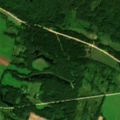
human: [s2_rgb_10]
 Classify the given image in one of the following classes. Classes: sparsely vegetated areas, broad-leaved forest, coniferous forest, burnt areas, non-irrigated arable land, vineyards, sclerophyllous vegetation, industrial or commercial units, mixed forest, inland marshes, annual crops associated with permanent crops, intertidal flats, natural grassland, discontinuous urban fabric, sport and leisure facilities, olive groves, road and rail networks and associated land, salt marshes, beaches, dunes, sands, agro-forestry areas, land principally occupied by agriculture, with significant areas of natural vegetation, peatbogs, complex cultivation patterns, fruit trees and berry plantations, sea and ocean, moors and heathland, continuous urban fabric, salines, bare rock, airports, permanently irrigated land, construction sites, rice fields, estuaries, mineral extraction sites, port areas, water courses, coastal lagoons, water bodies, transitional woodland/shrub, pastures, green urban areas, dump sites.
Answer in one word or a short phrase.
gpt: non-irrigated arable land, land principally occupied by agriculture, with significant areas of natural vegetation, broad-leaved forest, mixed forest, transitional woodland/shrub, water bodies